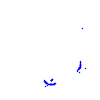
Particle: proton